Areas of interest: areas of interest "Temple"
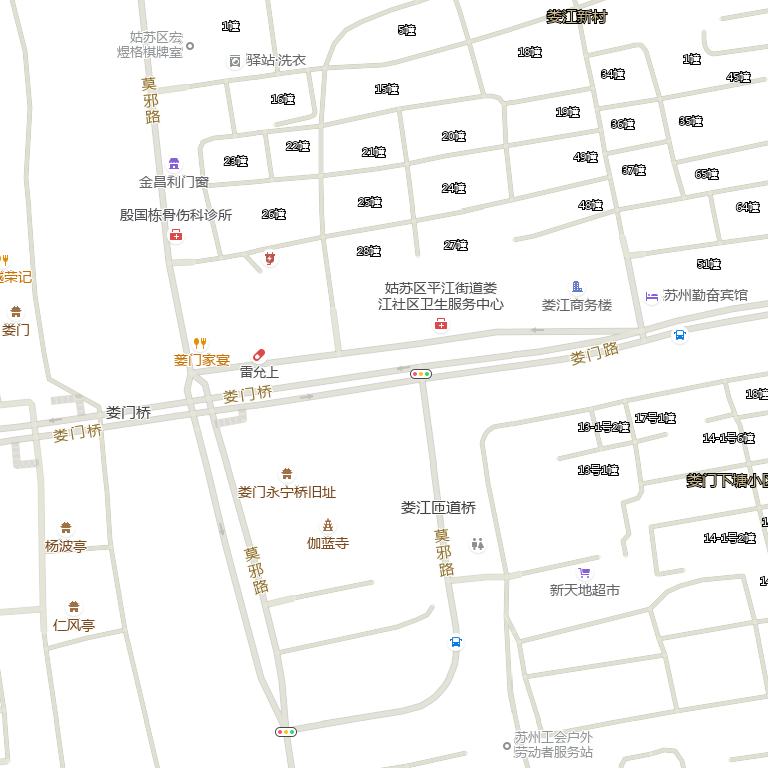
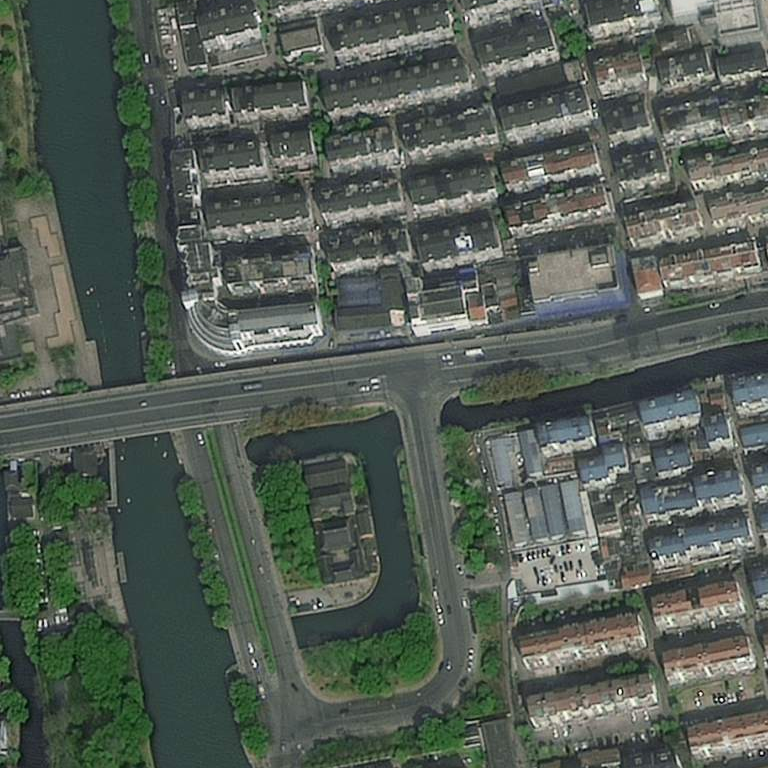